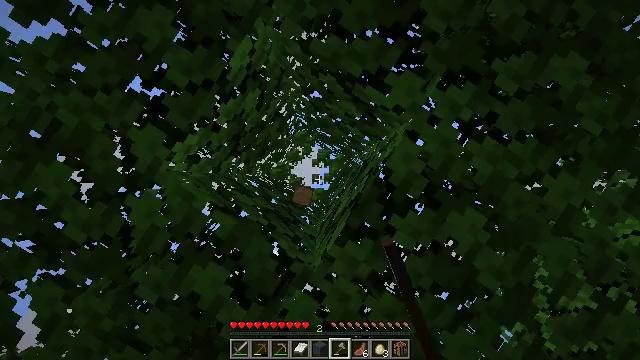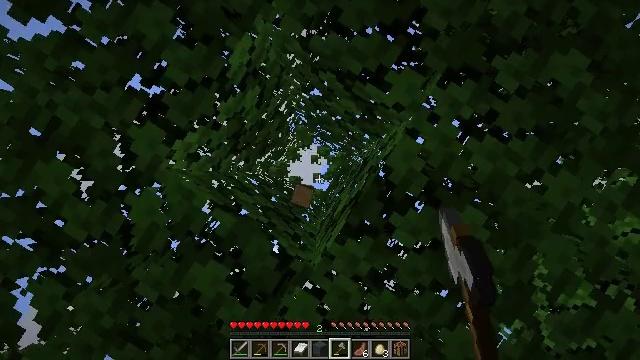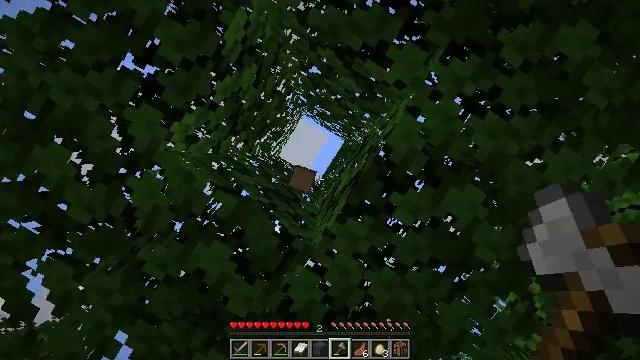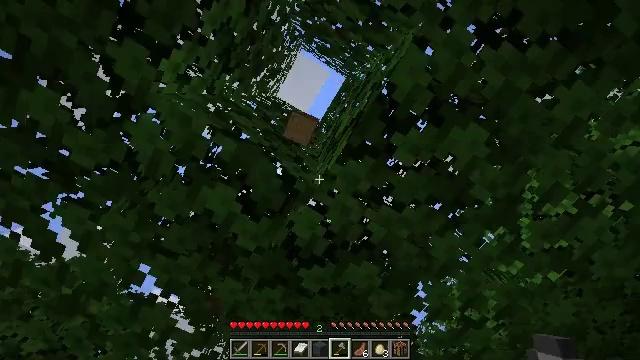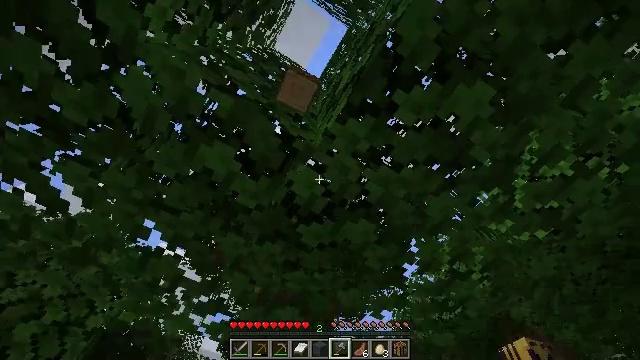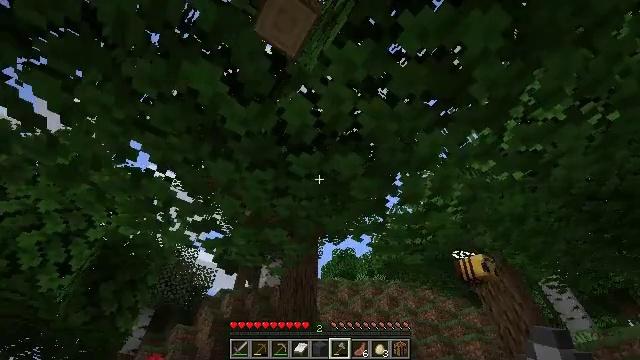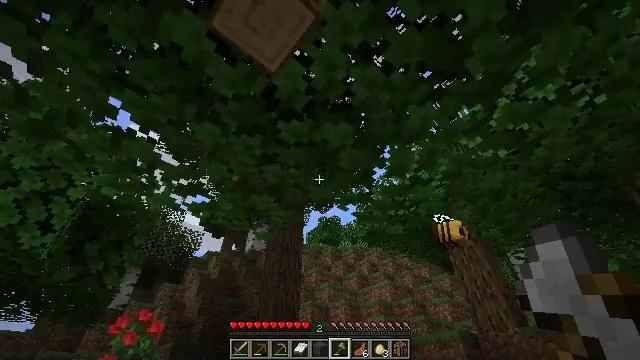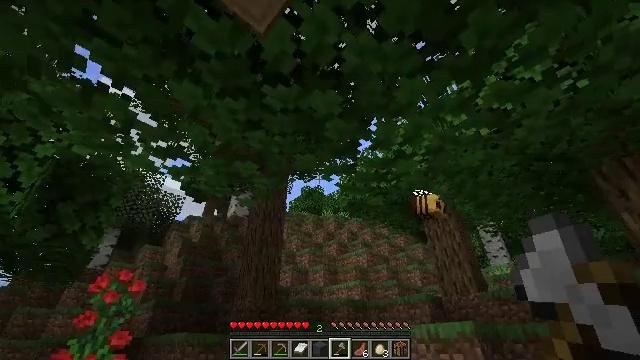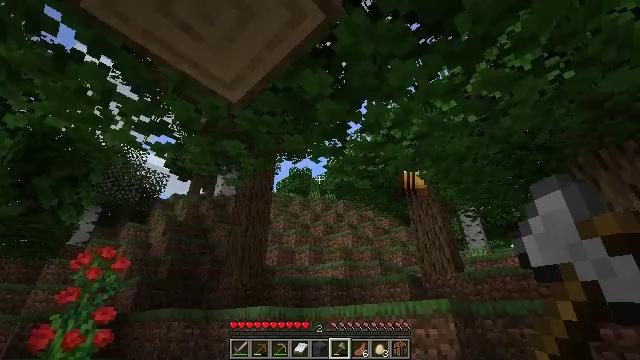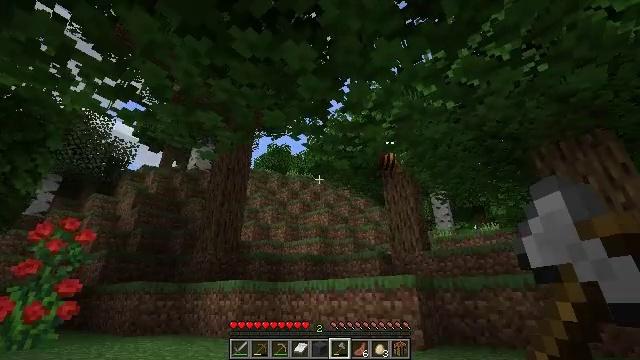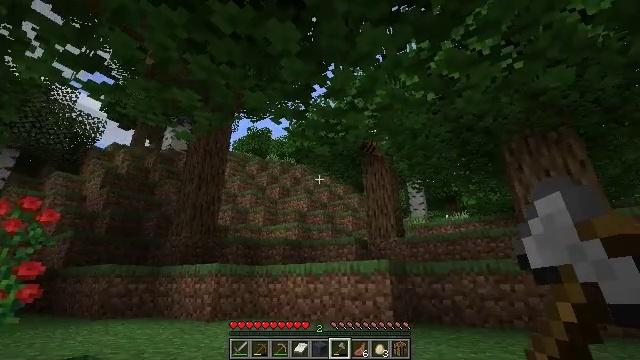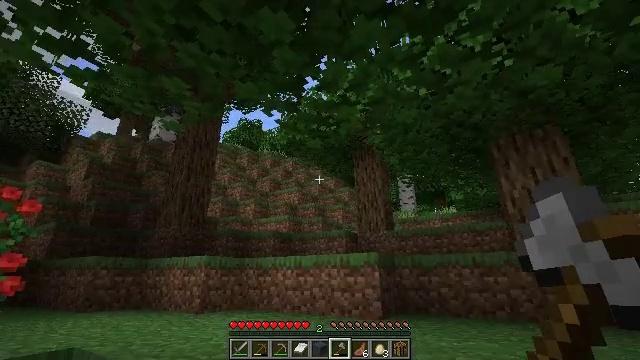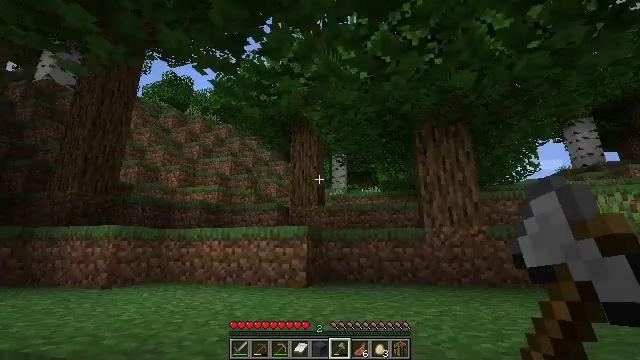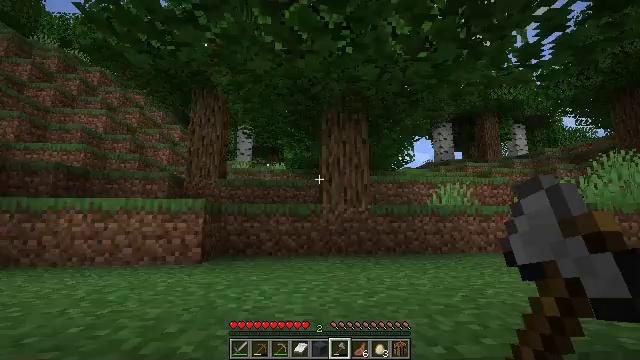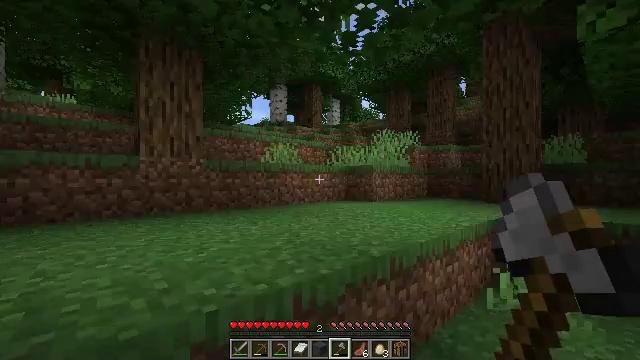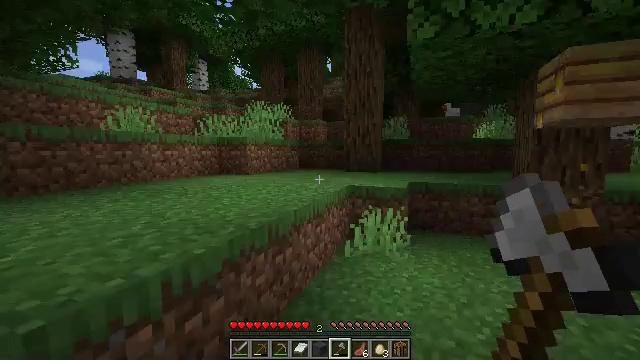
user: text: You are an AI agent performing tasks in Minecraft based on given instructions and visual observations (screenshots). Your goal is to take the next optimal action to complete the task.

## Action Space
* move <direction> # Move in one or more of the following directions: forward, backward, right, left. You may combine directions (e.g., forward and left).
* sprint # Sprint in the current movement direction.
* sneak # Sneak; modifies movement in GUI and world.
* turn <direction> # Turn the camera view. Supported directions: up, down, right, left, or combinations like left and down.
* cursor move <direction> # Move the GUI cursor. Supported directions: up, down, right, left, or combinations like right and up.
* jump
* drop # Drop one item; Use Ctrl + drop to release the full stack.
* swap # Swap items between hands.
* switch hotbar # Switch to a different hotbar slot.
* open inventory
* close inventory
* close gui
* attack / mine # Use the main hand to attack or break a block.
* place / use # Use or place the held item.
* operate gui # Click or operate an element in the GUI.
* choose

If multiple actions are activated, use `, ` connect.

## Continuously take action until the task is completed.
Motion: motion action
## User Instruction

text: Mine the bee nest.
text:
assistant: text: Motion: no_op
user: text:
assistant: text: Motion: turn down
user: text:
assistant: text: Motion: turn down
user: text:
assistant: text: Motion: turn down
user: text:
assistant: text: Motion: turn right and down
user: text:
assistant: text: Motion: turn right and down
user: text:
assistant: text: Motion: turn right and down
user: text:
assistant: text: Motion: turn right and down
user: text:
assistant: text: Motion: turn right and down
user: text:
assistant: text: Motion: turn right and down
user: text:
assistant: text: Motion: turn right and down
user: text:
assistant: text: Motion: turn right and down
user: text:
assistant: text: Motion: turn right and down
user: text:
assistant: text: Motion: turn right and down
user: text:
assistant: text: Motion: turn right and down
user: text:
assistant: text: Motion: turn right and down
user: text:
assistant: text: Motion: turn right
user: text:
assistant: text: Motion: turn right and down
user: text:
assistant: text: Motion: turn right
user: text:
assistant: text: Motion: turn right and up
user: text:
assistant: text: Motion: no_op
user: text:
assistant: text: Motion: no_op
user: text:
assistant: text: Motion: no_op
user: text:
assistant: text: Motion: no_op
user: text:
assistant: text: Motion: no_op
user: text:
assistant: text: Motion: no_op
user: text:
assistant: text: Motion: no_op
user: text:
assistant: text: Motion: no_op
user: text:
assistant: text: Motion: no_op
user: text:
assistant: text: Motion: no_op